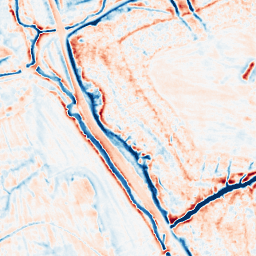
Category: multiscale
Decomposition family: dog_multiscale
Decomposition parameters: sigma_ratio: 1.6
n_scales: 4
base_sigma: 0.5
Upsampling method: sinc_hamming
Upsampling parameters: scale: 8
kernel_size: 16
Upsampling scale: 8